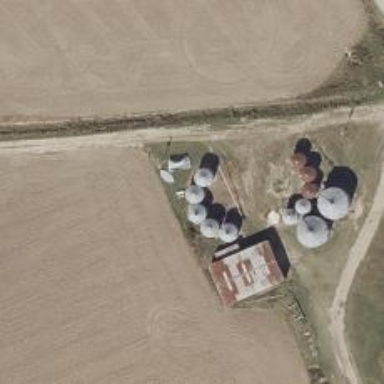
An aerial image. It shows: Silo.